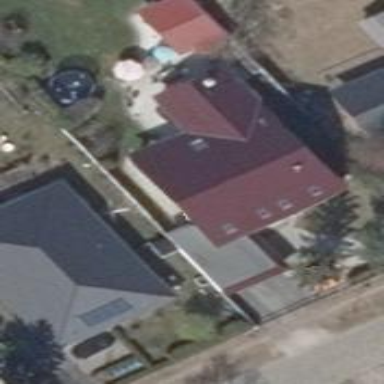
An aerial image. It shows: Detached building with gabled roof.